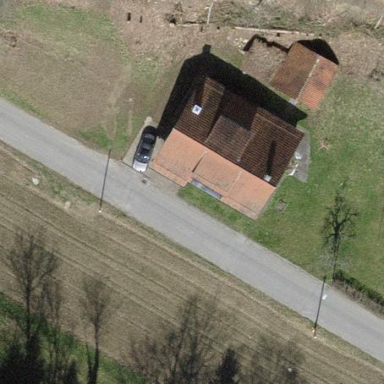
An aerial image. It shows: Simple house.